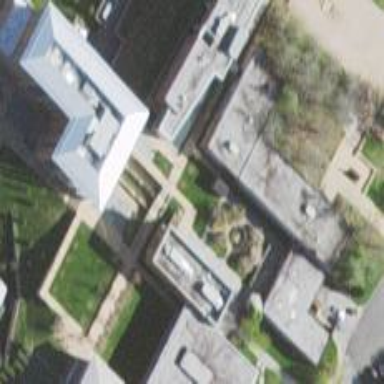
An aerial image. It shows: College building.